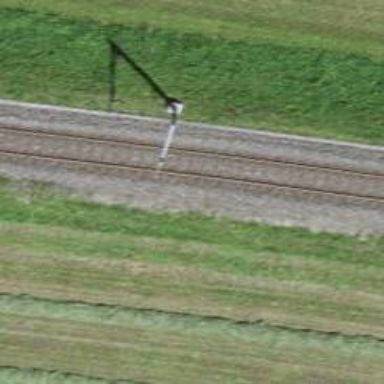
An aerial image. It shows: Single railway track with electrification through contact line.